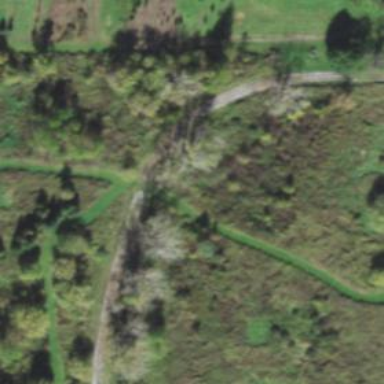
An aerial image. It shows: Preserved railway.